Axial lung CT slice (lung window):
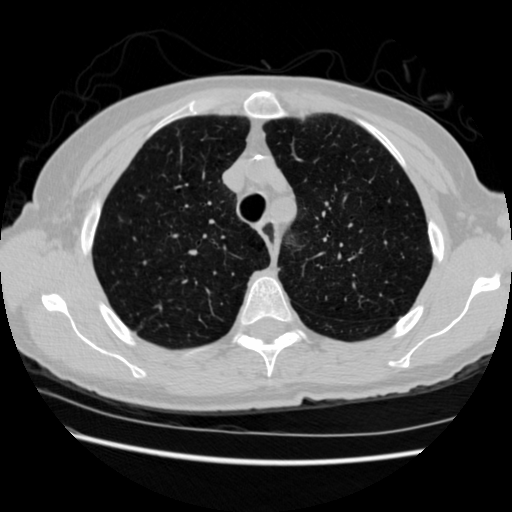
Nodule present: no